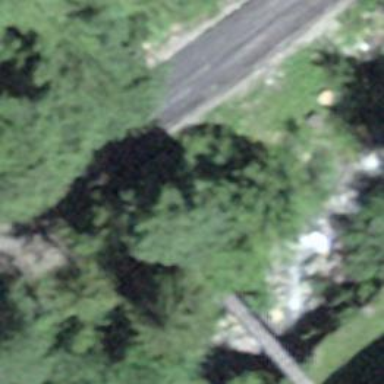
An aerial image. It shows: Footway on ground-level bridge.